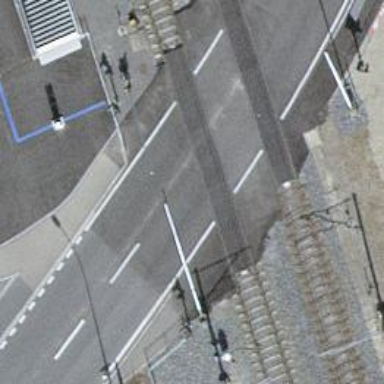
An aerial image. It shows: Crossing for the railway.